Aerial crown-view tile of a tropical tree (Barro Colorado Island, Panama), acquired 20240716:
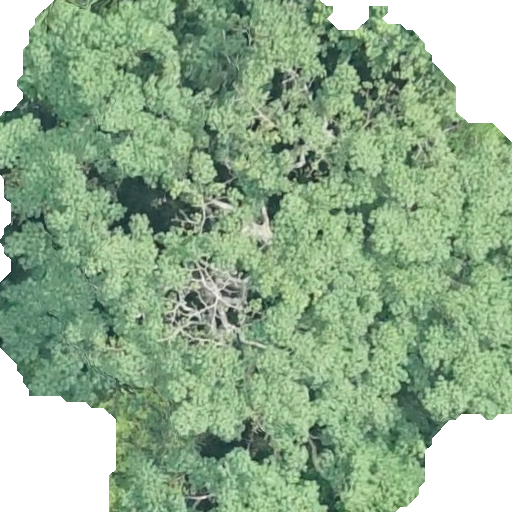
Species: Ceiba pentandra
GBIF accepted scientific name: Ceiba pentandra
Crown area: 388.734 m²